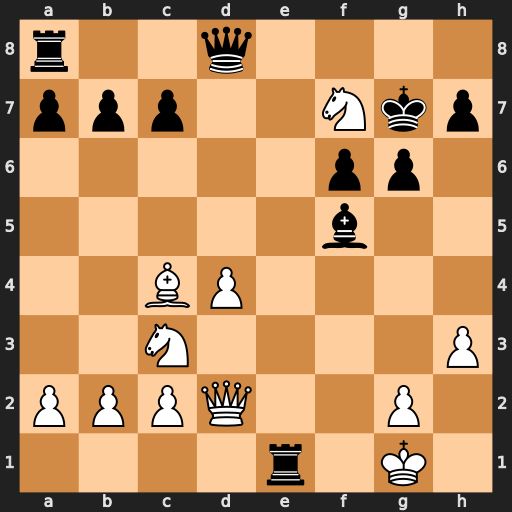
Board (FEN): r2q4/ppp2Nkp/5pp1/5b2/2BP4/2N4P/PPPQ2P1/4r1K1
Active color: w
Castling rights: -
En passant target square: -
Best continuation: Kh2 Qe7 Qh6+ Kg8 Nd5